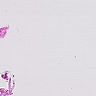
Metastatic tissue present: no